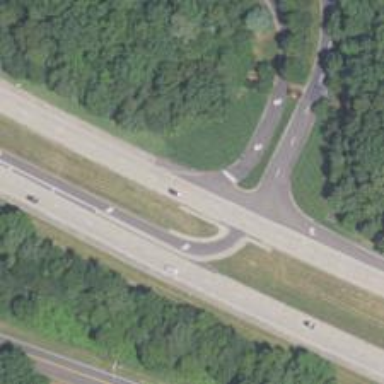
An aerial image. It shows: Trunk highway with expressway features.